Question: I am trying to follow the firebase tutorial to retrieve data and display in Google assistant.But I am not able to retrieve multiple data from database in Dialogflow fulfillment.I want to ask user to enter register id with that field, remaining fields of student details were fetched.
I tried firebase documentation. My database connection was successful,But I am not able to retrieve data and also I want to ask user to enter the student Id i.e Register number. Suppose if i enter 191611238 [RegId] It will retrieve FirstName,EmailId and year fields.
'''
const functions = require('firebase-functions');
const { WebhookClient} = require('dialogflow-fulfillment');
// initialise DB connection
const admin = require('firebase-admin');
admin.initializeApp({
credential: admin.credential.applicationDefault(),
databaseURL: 'ws://******.firebaseio.com/'
});
process.env.DEBUG = 'dialogflow:debug';
exports.dialogflowFirebaseFulfillment =
functions.https.onRequest((request, response) => {
const agent = new WebhookClient({
request,
response
});
console.log('Dialogflow Request headers: ' + JSON.stringify(request.headers));
console.log('Dialogflow Request body: ' + JSON.stringify(request.body));
function getRegId(agent) {
const RegId = agent.parameters.RegId;
agent.add('Thank you...');
return
admin.database().ref('Table/').orderByChild('/RegId').equalTo("$RegId").once("value").then((snapshot) => {
var Email = snapshot.child("EmailId").val();
agent.add('The student Mail is ' + Email);
var Regno = snapshot.child("RegId").val();
agent.add('The student Register no is ' + Regno);
var name = snapshot.child("FirstName").val();
agent.add('The student name is ' + name);
var year = snapshot.child("CourseName").val();
agent.add('The student currently studying ' + year);
var Gradu = snapshot.child("GraduationTypeName").val();
agent.add('The student Department is ' + Gradu);
});
}
// Run the proper function handler based on the matched Dialogflow
intent name
let intentMap = new Map();
intentMap.set('GetthedetailsofRegisternumber', getRegId);
agent.handleRequest(intentMap);
});
'''
I want to get the details of student.but Iam getting Null i.e
The student Mail is null
The student Register no is null etc
I got error in Firebase console as
> dialogflowFirebaseFulfillment
FIREBASE WARNING: Using an unspecified index. Consider adding ".indexOn": "RegId" at /Table to your security rules for better performance
Please provide me how to ask the user to enter RegId based on that I want to retrieve all fields.

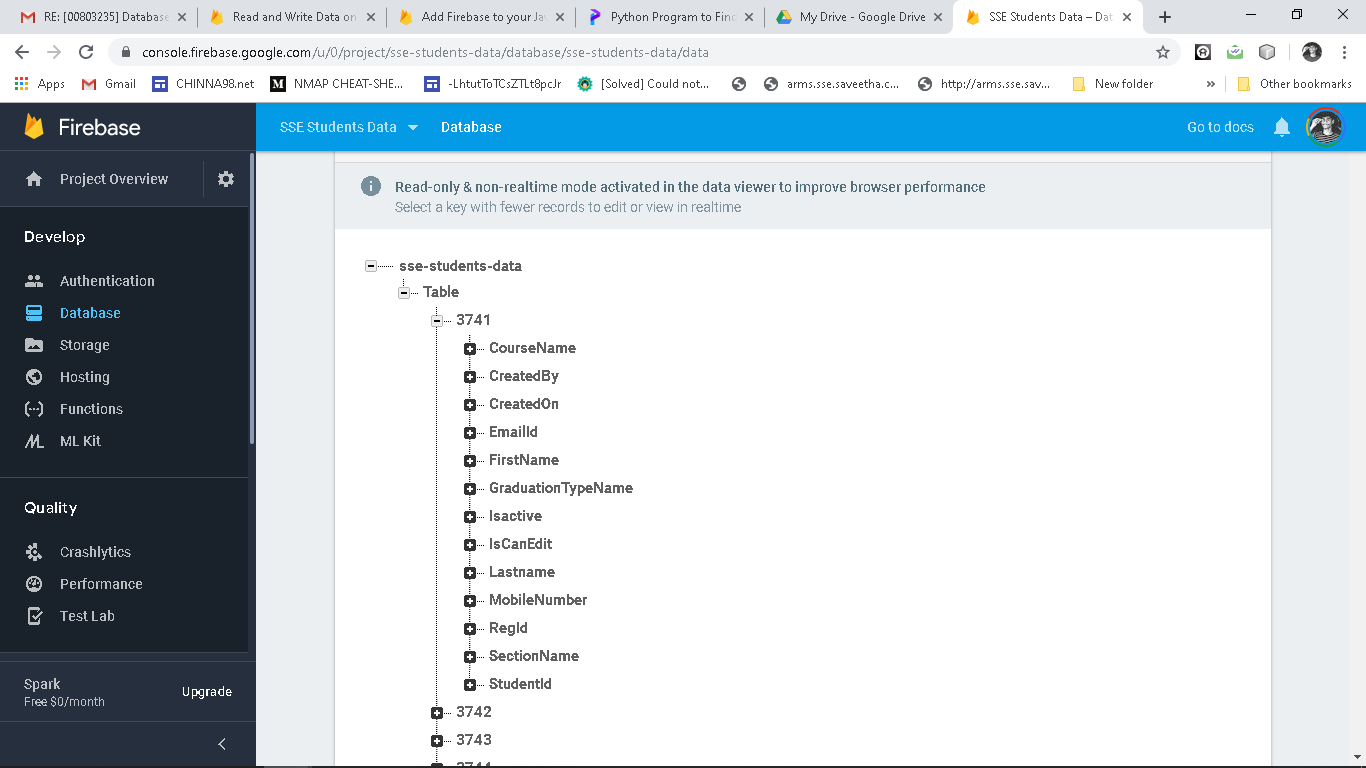
Answer: '''
function handleGetthedetailsofRegisternumber(agent){
const RegId = agent.parameters.RegId;
var ref = admin.database().ref().child("Table/");
var query = ref.orderByChild("RegId").equalTo(RegId.toString());
query.once("value", function(snapshot) {
snapshot.forEach(function(child) {
console.log(child.key);
// name field
console.log("FirstName: " + child.val().FirstName);
console.log("Mobile: " + child.val().MobileNumber);
console.log("Email: " + child.val().EmailId);
var name = snapshot.child("FirstName").val();
agent.add('The student name is ' + name);
});
});
'''